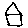
Label: house